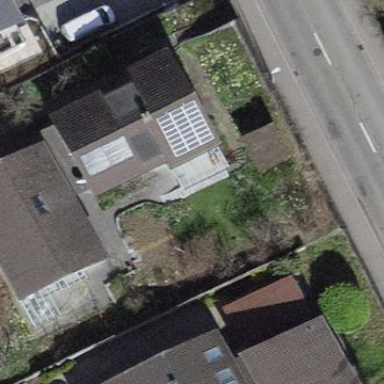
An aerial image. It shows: Building with tile roof.